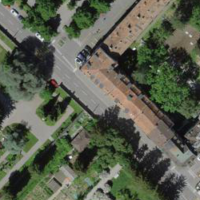
EUNIS habitat code: 53
Species observed at this site:
Ilex aquifolium
Humulus lupulus